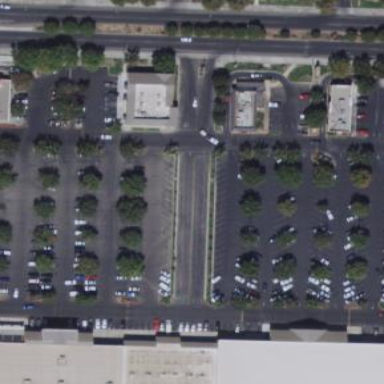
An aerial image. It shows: Parking area.